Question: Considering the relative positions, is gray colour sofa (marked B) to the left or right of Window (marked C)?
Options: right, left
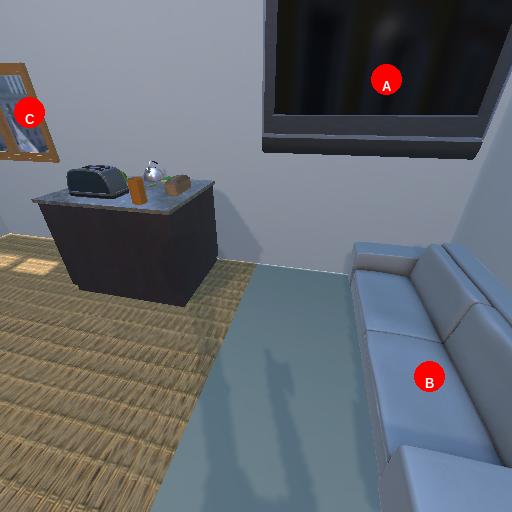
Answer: right